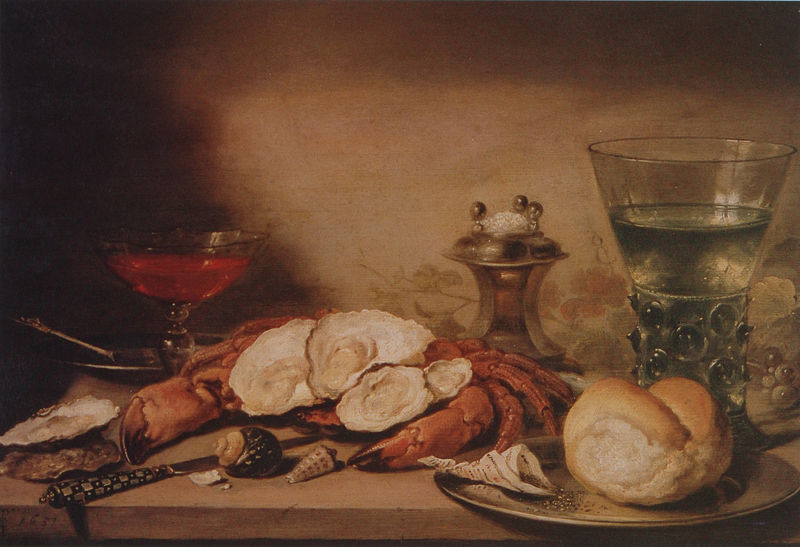
Titel: Stilleben mit Krabbe und Austern
Künstler: Pieter Claesz.
Standort: Bamberg
Institution: Staatsgalerie in der Neuen Residenz
Schlagwörter: blätter, gemälde, schatten, wasser, weiß, blume, braun, getränk, glas, holz, licht, schwarz, tisch, blüte, obst, rot, muster, getränke, gläser, wand, messer, schale, silber, tablett, teller, tot, holland, niederlande, spiegelung, kelch, krug, schalen, stilleben, stillleben, trauben, vase, papier, essen, löffel, wein, glanz, wandmalerei, brot, metall, reflexion, becher, wei, hummer, krabbe, messing, nahrung, scheren, zinn, zinnteller, offen, zettel, dose, gefäss, weinglas, likör, mahl, römer, gebäck, weintrauben, besteck, rötlich, muschel, fresko, austern, muscheln, schnecke, schnecken, prunk, trinkschale, salz, salzfass, noppen, details, krebs, auster, claesz, willem, brötchen, tabak, marmelade, musche, gedimmt, gewürz, humer, pfeffer, semmel, semmeln, soße, prunkstilleben, interieure, salzstreuer, weck, saft, meeresschnecken, taller, pieter, austernschalen, tpete, heda, claesz., mstilleben, dalz, sepia ocker, nuppen, claaszon, salztrog, lebensmkittel